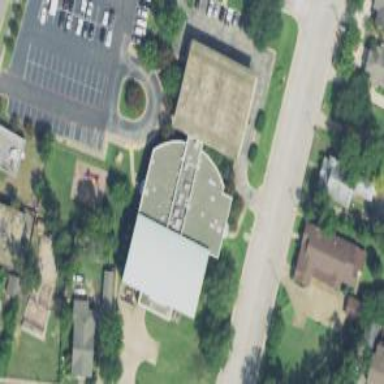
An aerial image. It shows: Sports center building.